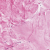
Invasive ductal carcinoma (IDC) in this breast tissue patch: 0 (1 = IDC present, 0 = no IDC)